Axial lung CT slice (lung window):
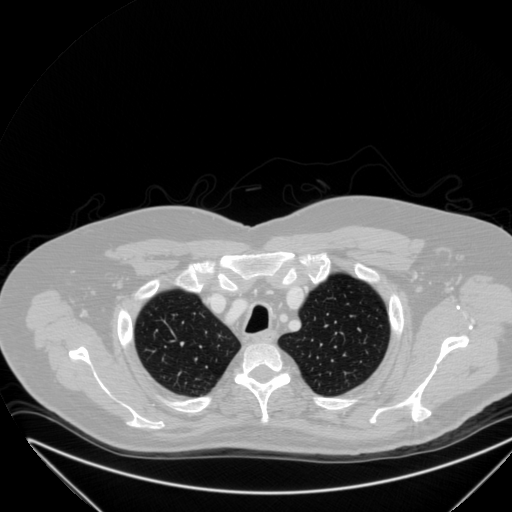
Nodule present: no